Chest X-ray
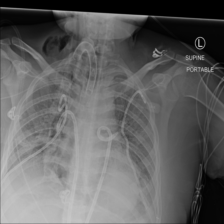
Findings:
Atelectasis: positive
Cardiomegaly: negative
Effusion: negative
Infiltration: negative
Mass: negative
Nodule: negative
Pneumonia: negative
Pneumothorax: negative
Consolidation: negative
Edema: negative
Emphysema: positive
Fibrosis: negative
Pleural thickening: negative
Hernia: negative